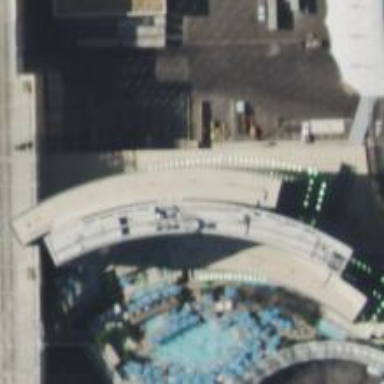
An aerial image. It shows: Hotel building.